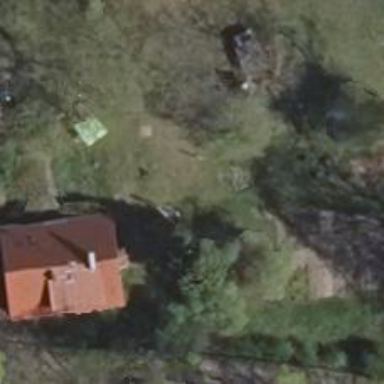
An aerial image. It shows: Isolated dwelling in the countryside.